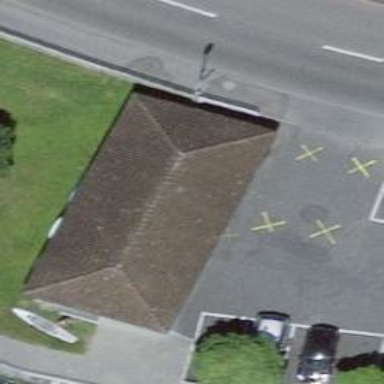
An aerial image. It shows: Toilets are available here.